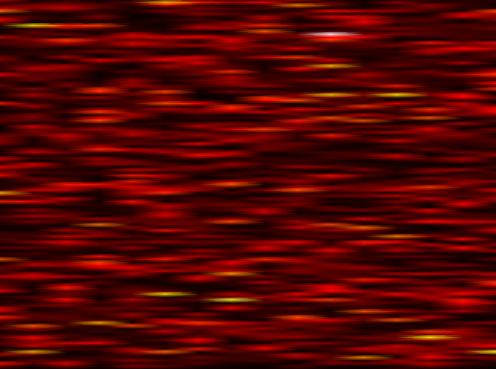
Label: FOFDM